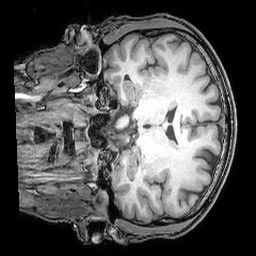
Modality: T1w
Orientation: coronal
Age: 33
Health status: ill
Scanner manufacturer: philips
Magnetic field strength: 3 T
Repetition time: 0.007 s
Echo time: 0.003501 s